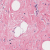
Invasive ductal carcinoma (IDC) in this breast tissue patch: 0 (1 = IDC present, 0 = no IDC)